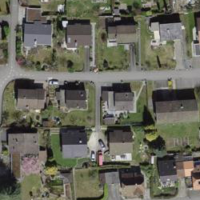
EUNIS habitat code: 54
Species observed at this site:
Cardamine heptaphylla